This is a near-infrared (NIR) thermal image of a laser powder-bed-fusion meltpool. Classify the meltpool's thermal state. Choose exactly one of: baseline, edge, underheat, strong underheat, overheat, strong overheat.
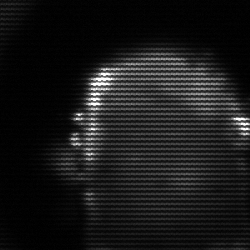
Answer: baseline